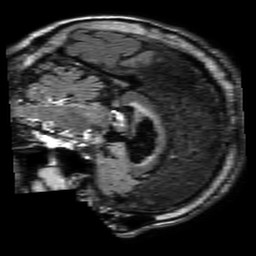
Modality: FLAIR
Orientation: sagittal
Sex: male
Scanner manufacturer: philips
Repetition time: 11 s
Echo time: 0.125 s